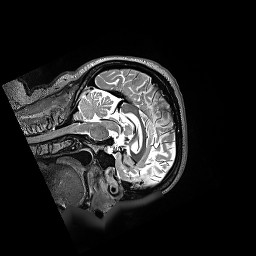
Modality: T2w
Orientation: sagittal
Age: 49
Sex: female